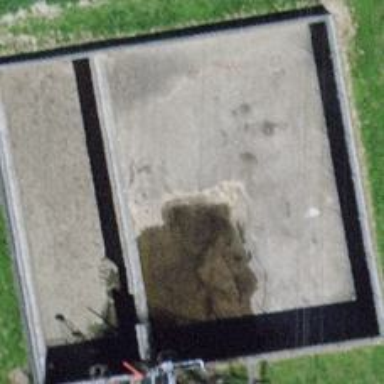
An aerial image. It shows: View of wastewater plant.